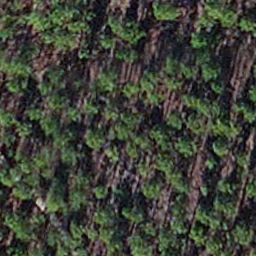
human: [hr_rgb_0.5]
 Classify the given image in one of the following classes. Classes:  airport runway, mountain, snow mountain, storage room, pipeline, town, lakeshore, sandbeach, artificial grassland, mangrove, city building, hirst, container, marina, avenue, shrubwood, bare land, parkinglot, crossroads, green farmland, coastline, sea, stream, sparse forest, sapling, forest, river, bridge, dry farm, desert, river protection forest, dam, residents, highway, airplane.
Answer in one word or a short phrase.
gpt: sapling